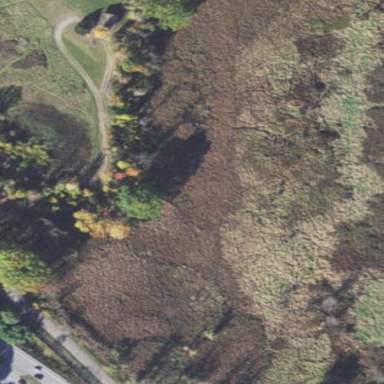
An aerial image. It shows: Marshy wetland area.